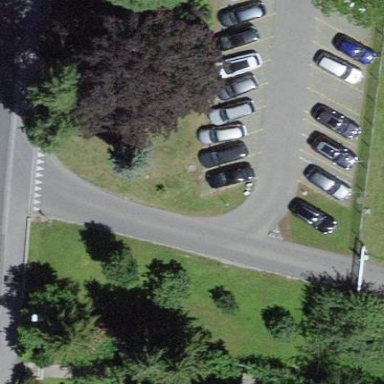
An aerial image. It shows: Parking area with surface.